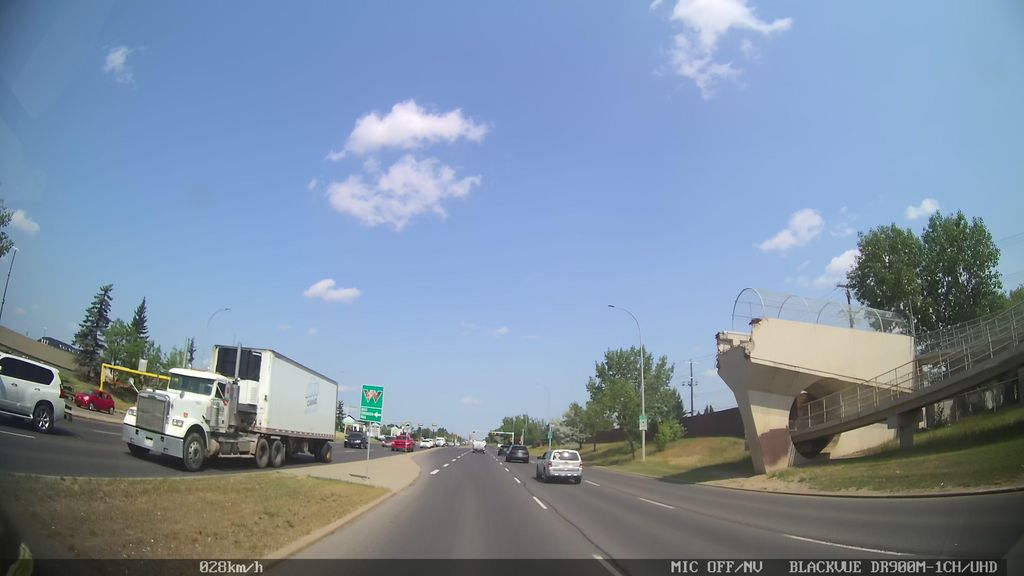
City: edmonton